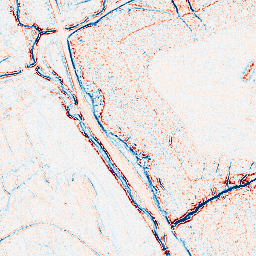
Category: edge_preserving
Decomposition family: bilateral
Decomposition parameters: d: 5
sigma_color: 100
sigma_space: 50
Upsampling method: linear_exact
Upsampling parameters: scale: 4
Upsampling scale: 4